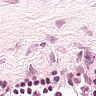
Metastatic tissue present: no